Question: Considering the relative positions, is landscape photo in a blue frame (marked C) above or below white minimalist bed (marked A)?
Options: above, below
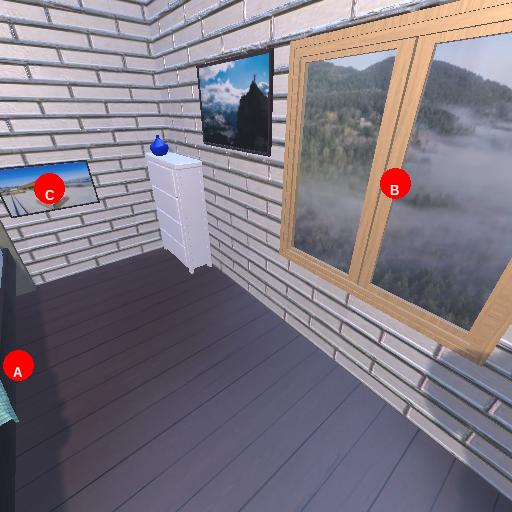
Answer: above